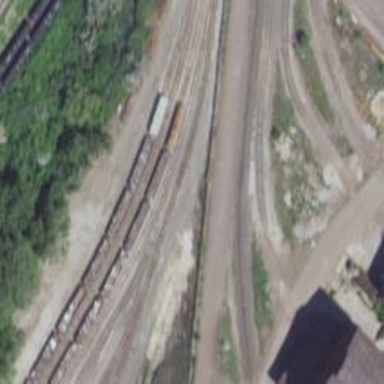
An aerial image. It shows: Railway yard.